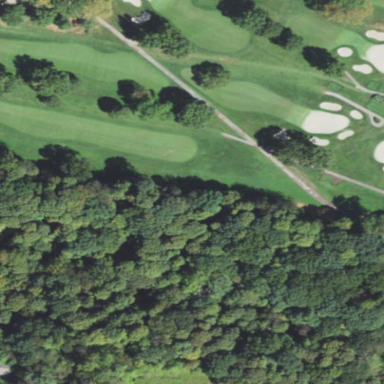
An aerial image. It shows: Grassy area designated as golf fairway.